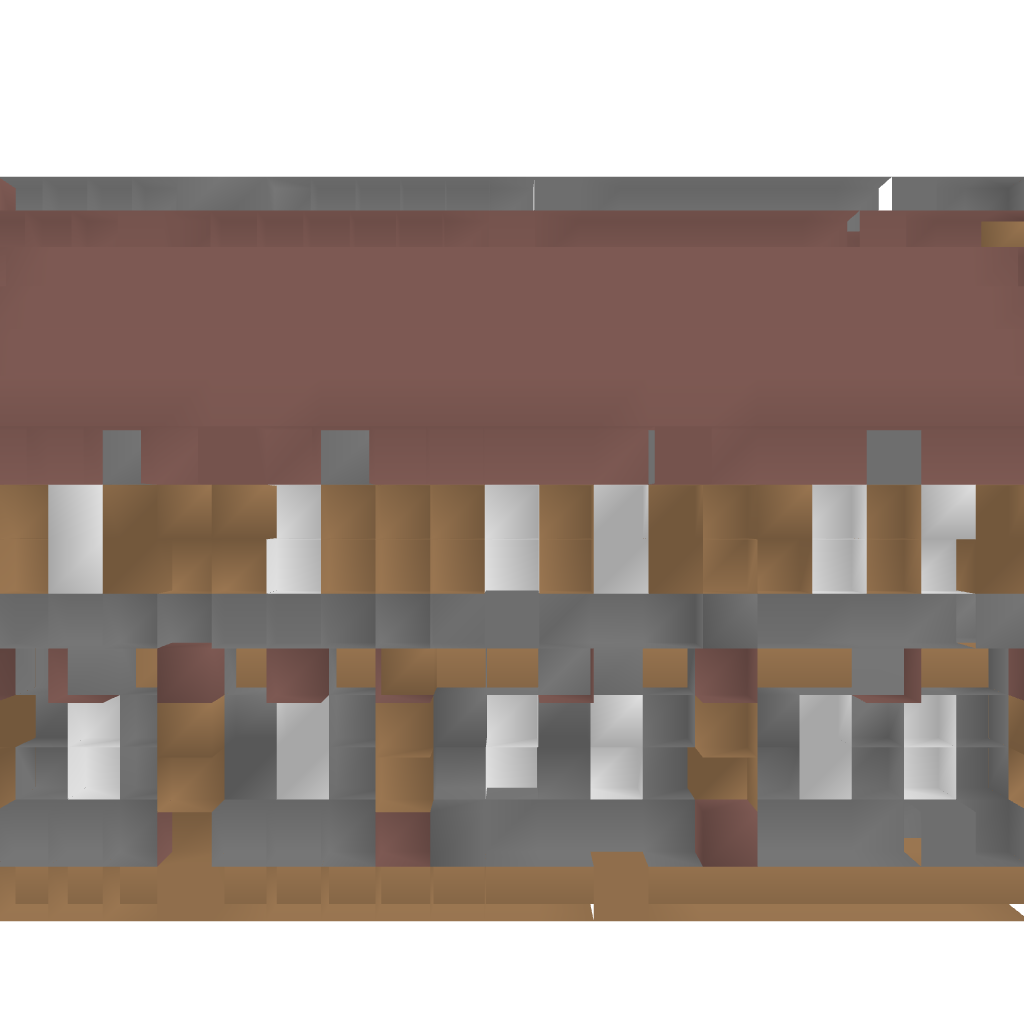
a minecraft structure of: Tavern high quality